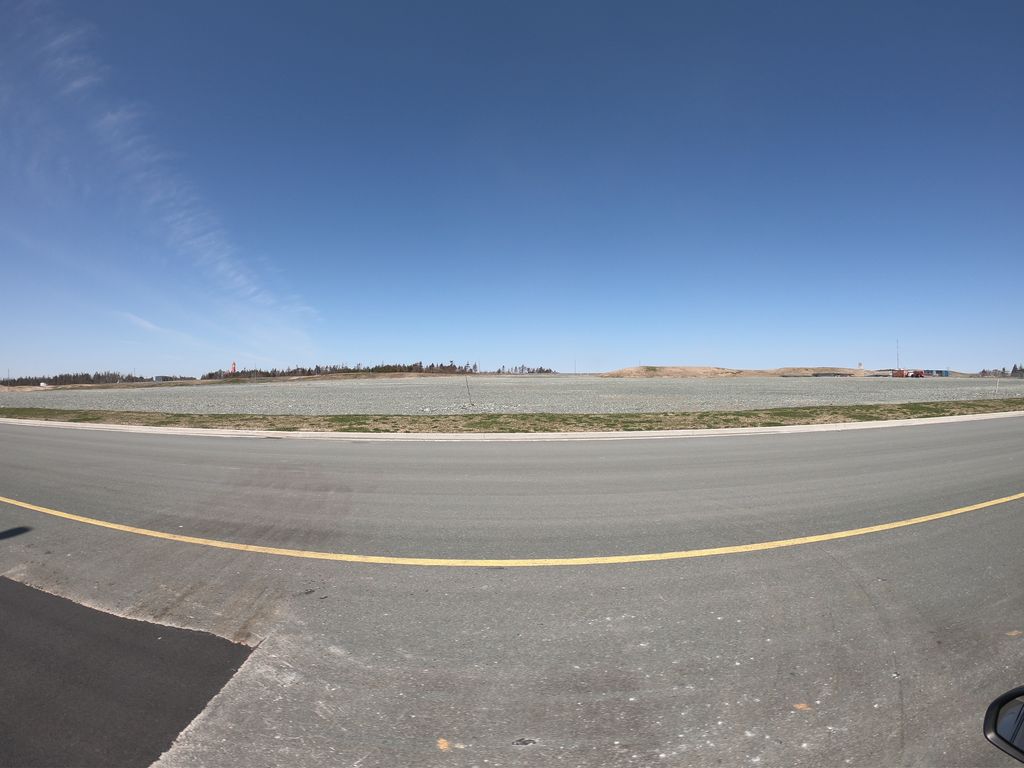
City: st_johns